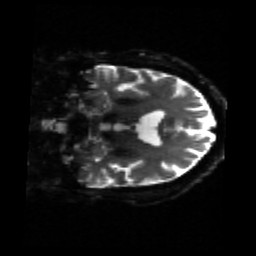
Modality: sbref
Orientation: coronal
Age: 64
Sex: male
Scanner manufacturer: siemens
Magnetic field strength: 3 T
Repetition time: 4.71 s
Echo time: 0.0906 s